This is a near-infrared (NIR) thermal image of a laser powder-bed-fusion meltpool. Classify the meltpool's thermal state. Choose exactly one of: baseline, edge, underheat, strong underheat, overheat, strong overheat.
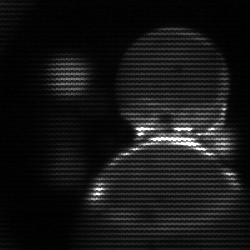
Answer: edge